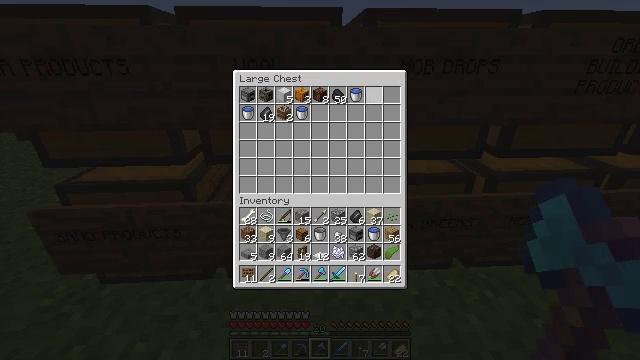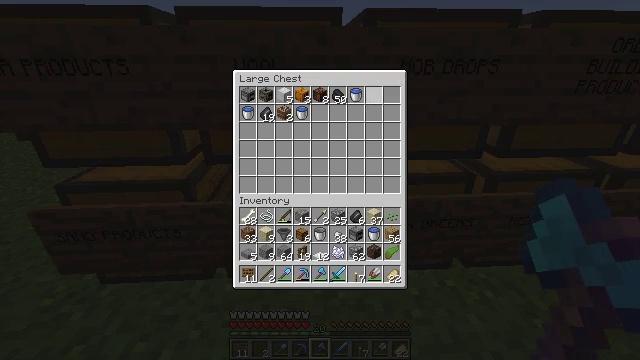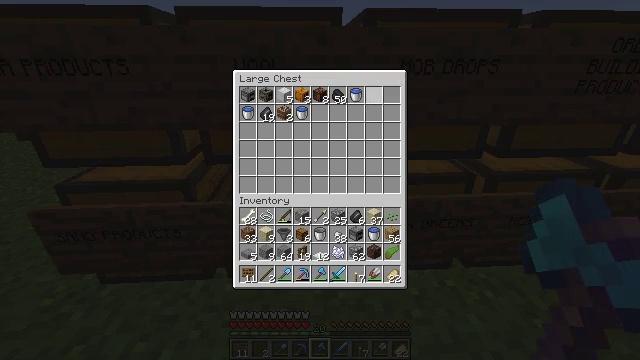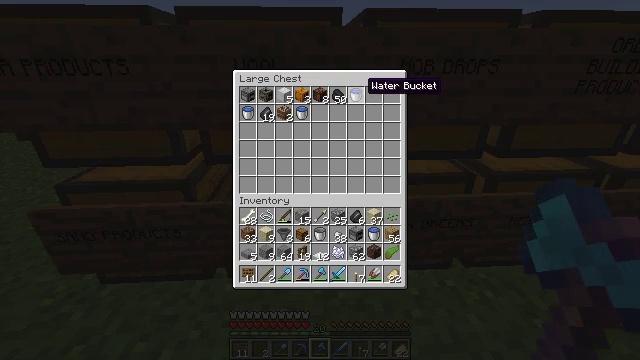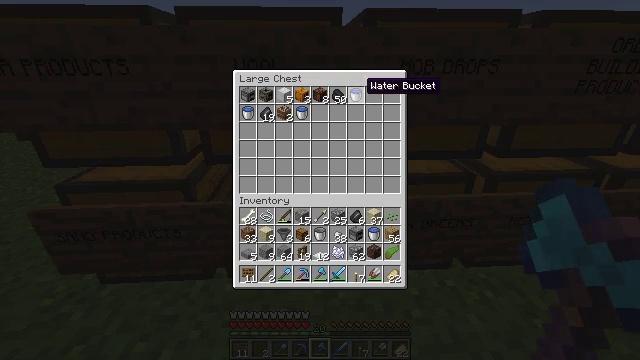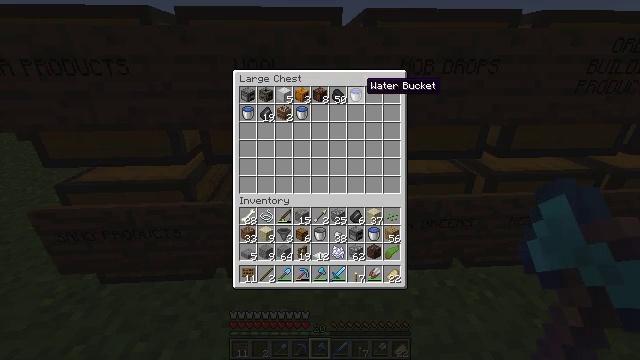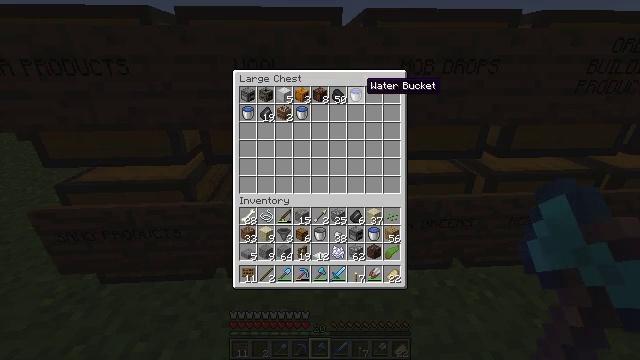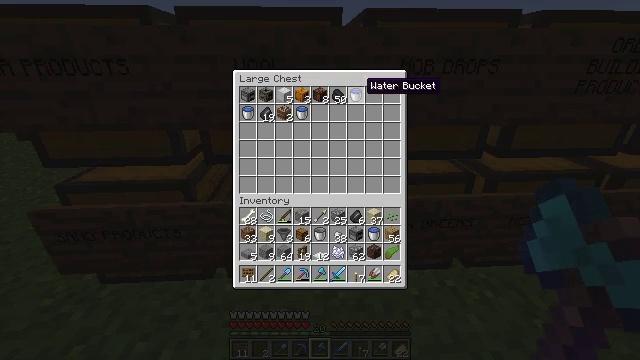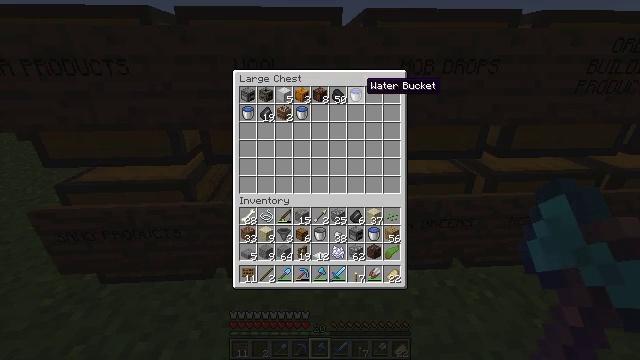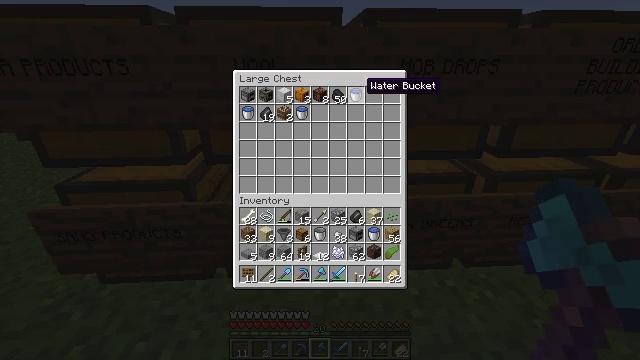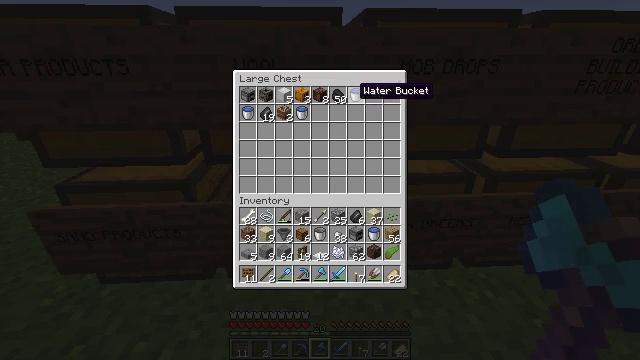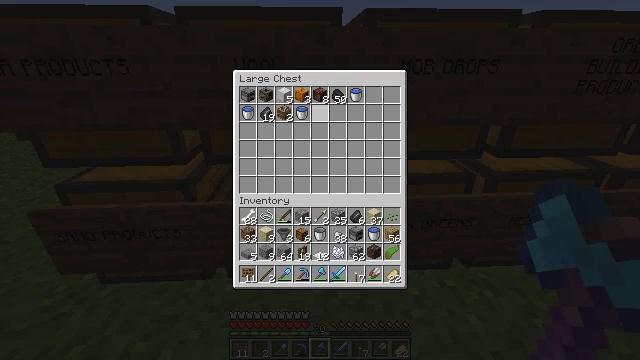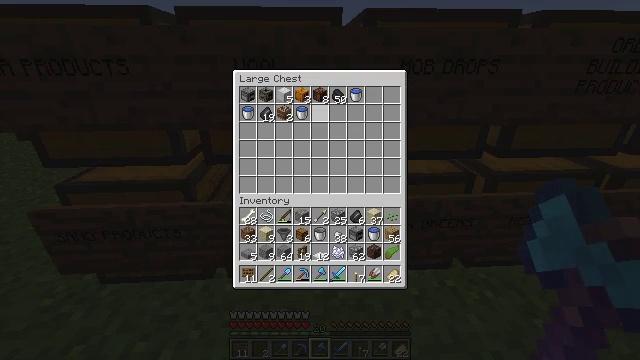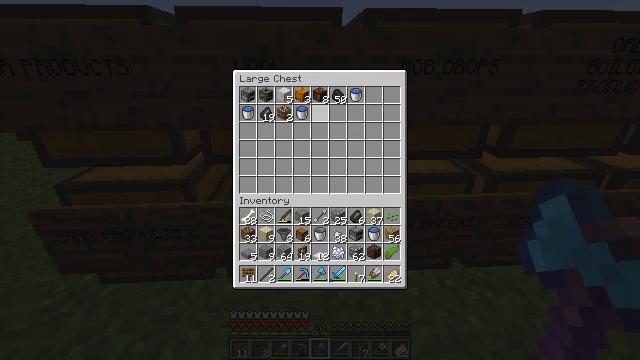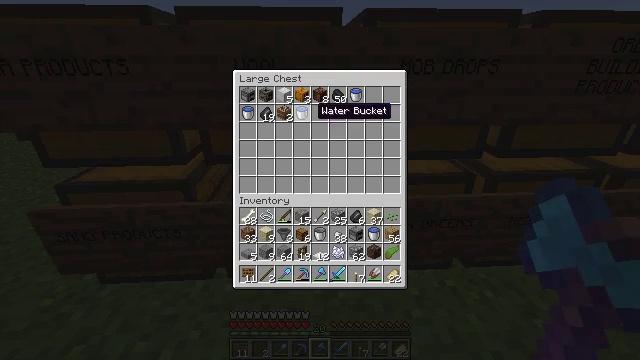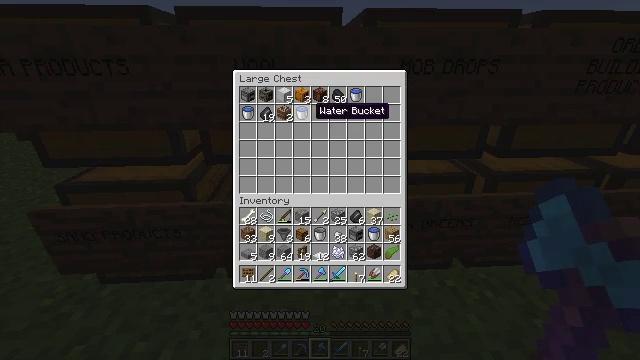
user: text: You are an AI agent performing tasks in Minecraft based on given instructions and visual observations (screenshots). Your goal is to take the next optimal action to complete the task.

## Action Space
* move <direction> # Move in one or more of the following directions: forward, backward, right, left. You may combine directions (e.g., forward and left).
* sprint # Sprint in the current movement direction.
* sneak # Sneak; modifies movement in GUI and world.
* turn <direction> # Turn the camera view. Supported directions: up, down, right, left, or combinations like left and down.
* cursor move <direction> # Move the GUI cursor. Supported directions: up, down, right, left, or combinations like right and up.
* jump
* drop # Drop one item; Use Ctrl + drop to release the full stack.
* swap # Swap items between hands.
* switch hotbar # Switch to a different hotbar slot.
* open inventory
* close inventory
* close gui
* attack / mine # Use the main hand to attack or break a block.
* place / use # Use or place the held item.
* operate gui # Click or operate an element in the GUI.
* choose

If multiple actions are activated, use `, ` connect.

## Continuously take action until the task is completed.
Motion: motion action
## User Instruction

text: Retrieve the torch.
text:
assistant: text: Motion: sneak, operate gui
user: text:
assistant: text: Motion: sneak, cursor move left, operate gui
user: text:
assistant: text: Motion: sneak
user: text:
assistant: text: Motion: sneak
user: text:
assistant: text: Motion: sneak
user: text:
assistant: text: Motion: sneak
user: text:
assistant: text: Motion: sneak
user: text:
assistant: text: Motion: sneak, operate gui
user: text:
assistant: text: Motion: sneak, operate gui
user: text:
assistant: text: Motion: sneak, cursor move left, operate gui
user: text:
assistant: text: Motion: sneak, cursor move left and down
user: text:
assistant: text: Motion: sneak, cursor move left
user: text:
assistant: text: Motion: sneak
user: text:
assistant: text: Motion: sneak
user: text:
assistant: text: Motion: sneak
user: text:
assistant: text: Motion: sneak
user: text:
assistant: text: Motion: sneak
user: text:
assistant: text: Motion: sneak
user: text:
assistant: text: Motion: sneak, operate gui
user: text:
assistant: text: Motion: sneak, operate gui
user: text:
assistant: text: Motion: sneak, operate gui
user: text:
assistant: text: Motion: sneak
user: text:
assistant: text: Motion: sneak
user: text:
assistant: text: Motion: sneak
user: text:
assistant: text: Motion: sneak
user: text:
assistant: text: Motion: sneak
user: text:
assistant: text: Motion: sneak
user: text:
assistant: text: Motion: sneak, cursor move right
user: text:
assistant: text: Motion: sneak, cursor move right and down
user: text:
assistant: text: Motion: sneak, cursor move right and down